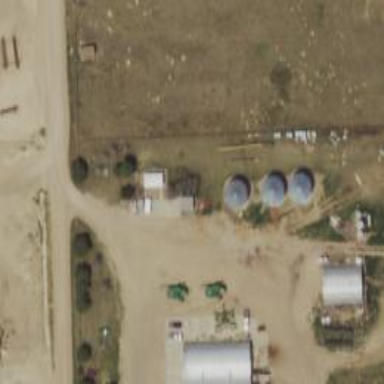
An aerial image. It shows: Silo.